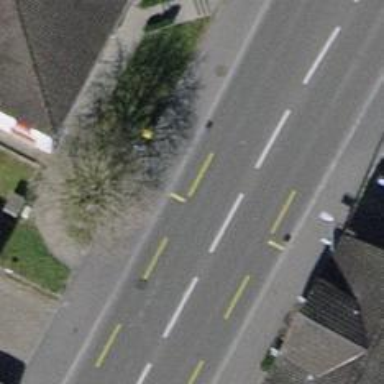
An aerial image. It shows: Bus stop with platform for public transport.